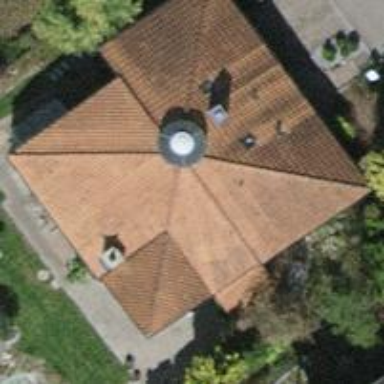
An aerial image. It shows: Detached building with pyramidal tile roof.